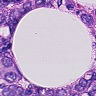
Metastatic tissue present: yes